Current action and preconditions to check: trajectory_clear

Your task: For each precondition in the list above, predict whether it will hold at this action.

Consider the current scene as observed from the mobile robot's camera, and analyze the predicted future states of all dynamic agents (e.g., people, animals, vehicles, or any moving entities) within the NEXT SECOND.

IMPORTANT: Only answer "very likely" if you are absolutely certain—based on strong, clear evidence—that a dynamic agent will violate the precondition in the predicted future state. Do NOT answer "very likely" for unlikely, ambiguous, or low-probability risks.

Ask yourself for each precondition: Is there a high probability, with clear and convincing evidence, that the predicted future states of any dynamic agent will interfere with the predicted future state of the currently executing action within the NEXT SECOND, causing that precondition to fail?

Assess the risk level based on these predictions. Use "likely" or "very likely" if motions create a clear risk of interference.

Use "neutral" or "improbable" if agents are nearby but their predicted paths are clearly diverging or non-conflicting.

Failure Risk Categories: "very improbable", "improbable", "neutral", "likely", "very likely"

Answer Format: Output ONLY the probability_of_failure value from these categories: "very improbable", "improbable", "neutral", "likely", "very likely"

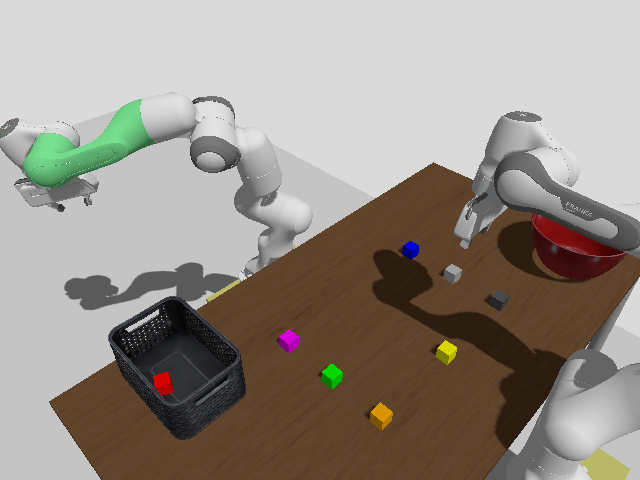

Answer: very improbable